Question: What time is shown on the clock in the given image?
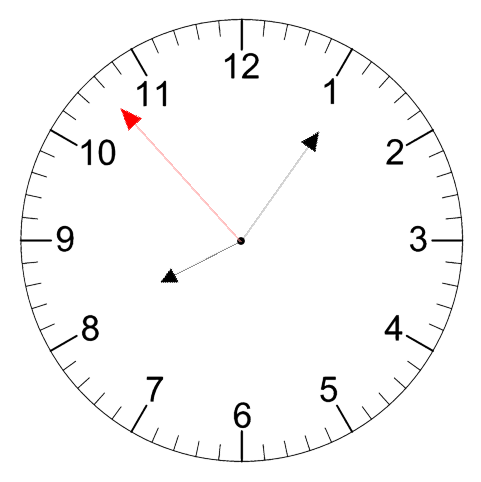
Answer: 08:05:53